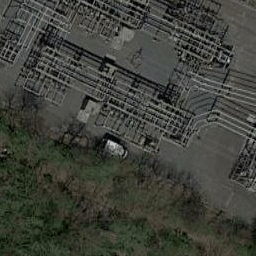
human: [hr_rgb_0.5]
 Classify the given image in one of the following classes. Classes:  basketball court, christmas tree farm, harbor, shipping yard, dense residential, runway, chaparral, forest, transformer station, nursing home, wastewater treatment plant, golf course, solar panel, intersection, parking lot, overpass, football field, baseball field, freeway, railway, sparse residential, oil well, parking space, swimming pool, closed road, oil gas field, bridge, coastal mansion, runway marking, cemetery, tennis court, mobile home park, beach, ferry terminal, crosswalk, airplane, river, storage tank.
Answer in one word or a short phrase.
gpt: transformer station